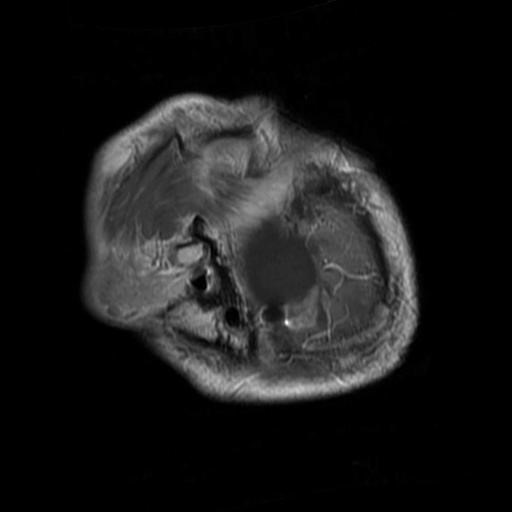
Label: brain_glioma